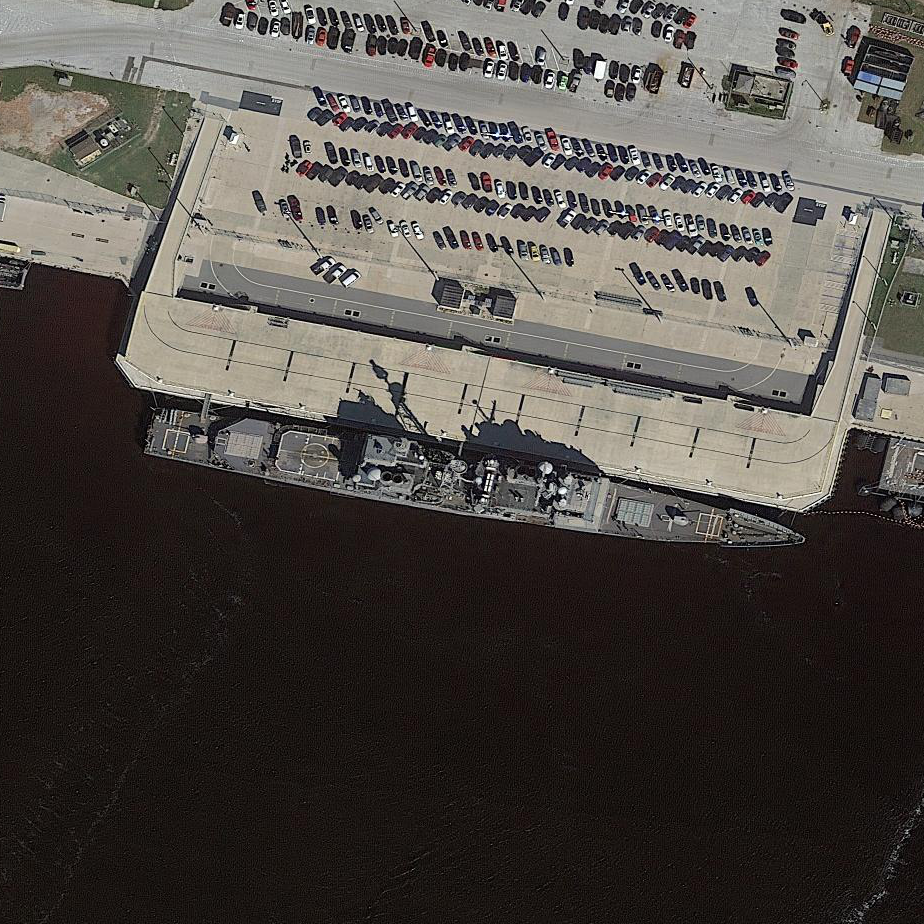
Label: cruiser